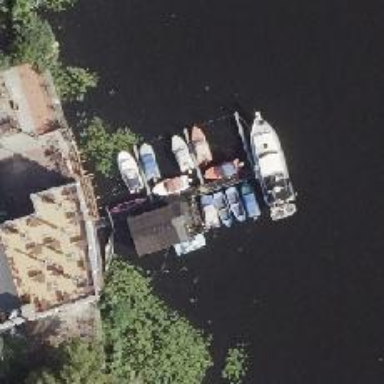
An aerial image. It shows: Marina on leisure land.